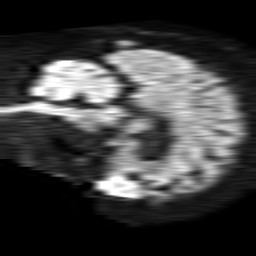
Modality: TRACE
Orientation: sagittal
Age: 59
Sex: male
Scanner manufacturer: philips
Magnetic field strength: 1.5 T
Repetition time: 4.6 s
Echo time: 0.08631 s